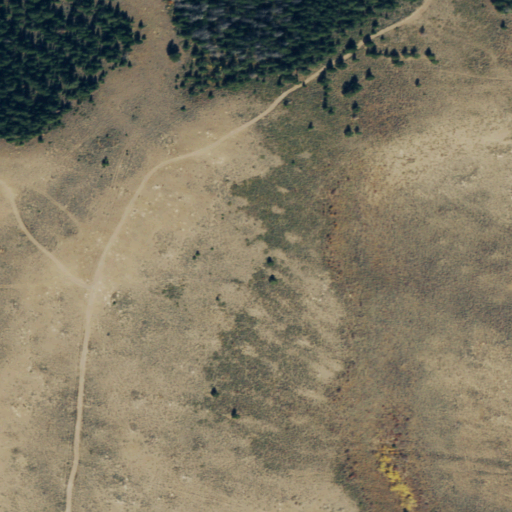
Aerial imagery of mountain in Colorado named Little Wolford Mountain containing shrub and evergreen forest